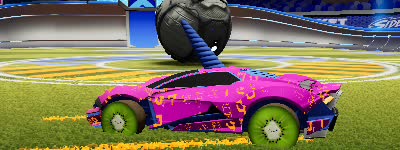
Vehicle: werewolf